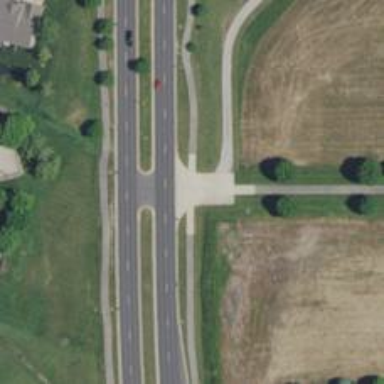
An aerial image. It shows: Unmarked crossing on the road.